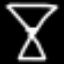
Label: hourglass